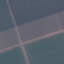
Land use / land cover: AnnualCrop